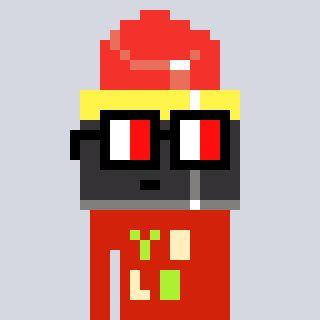
a pixel art character with square glasses with black frames and red eyes, a lipstick-shaped head and a red-colored body on a cool background